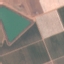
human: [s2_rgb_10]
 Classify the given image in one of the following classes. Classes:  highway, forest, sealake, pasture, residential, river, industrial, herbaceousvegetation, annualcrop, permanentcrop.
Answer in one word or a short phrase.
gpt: PermanentCrop